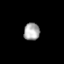
Tissue: skin
Cell type: Epithelial cells
Senescence score: 0.2594
Nuclear area (px): 277
Mean DAPI intensity: 166.827